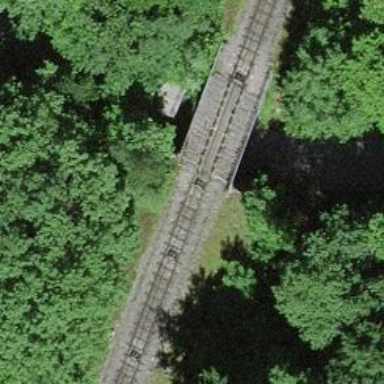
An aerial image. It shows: Funicular railway bridge.